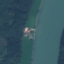
Land use / land cover class: River